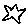
Label: star